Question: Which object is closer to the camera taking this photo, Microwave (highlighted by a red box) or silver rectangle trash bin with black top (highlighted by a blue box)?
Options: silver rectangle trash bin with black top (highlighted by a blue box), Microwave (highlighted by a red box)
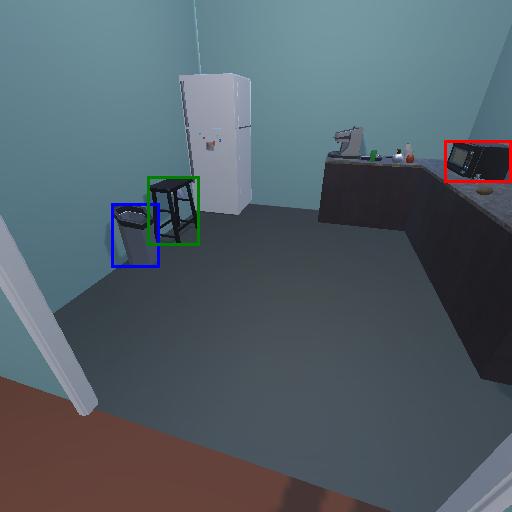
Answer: silver rectangle trash bin with black top (highlighted by a blue box)